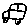
Label: car